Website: apple
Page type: billing-address
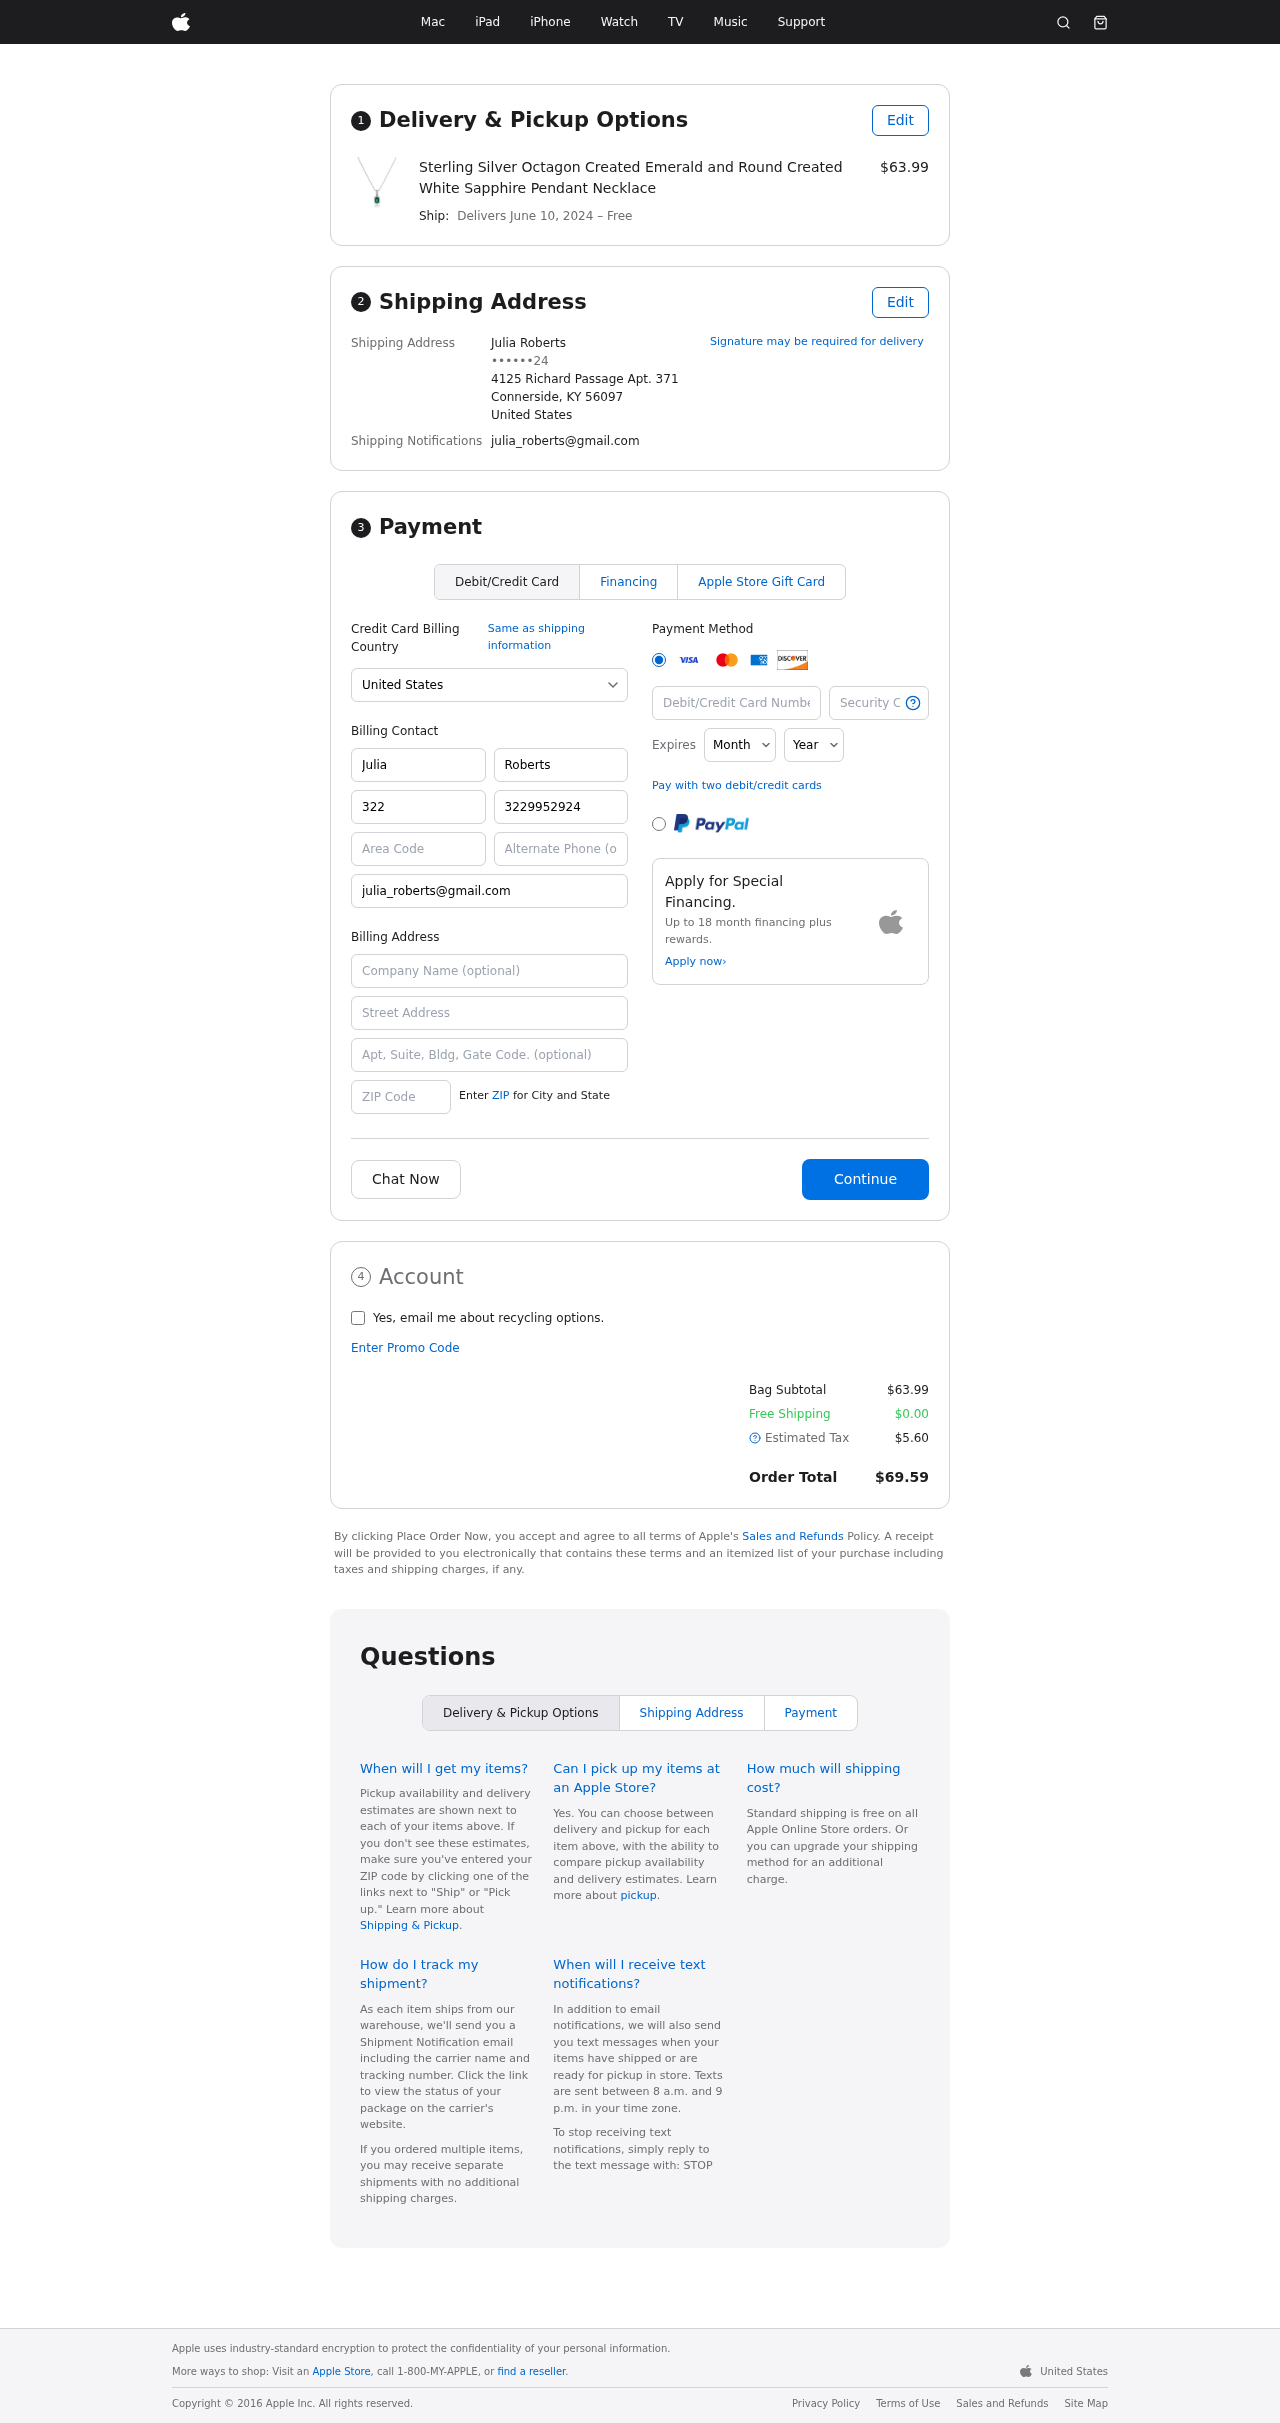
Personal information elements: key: PII_CARD_CVV
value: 7250
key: PII_CARD_EXPIRY_MONTH
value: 07
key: PII_CARD_EXPIRY_YEAR
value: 30
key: PII_CARD_NUMBER
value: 3711 5304 4481 289
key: PII_CITY_STATE_ZIP
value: Connerside, KY 56097
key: PII_COUNTRY
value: United States
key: PII_EMAIL
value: julia_roberts@gmail.com
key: PII_FULLNAME
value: Julia Roberts
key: PII_STREET
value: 4125 Richard Passage Apt. 371
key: PII_DOB_DAY
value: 24
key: PII_DOB_DAY_NUMERIC
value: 24
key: PII_BILLING_FIRSTNAME
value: Julia
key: PII_BILLING_LASTNAME
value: Roberts
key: PII_BILLING_PHONE_AREA
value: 322
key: PII_BILLING_PHONE
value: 3229952924
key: PII_BILLING_EMAIL
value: julia_roberts@gmail.com
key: PII_BILLING_STREET
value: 4125 Richard Passage Apt. 371
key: PII_BILLING_POSTCODE
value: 56097
Product elements: key: PRODUCT1_NAME
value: Sterling Silver Octagon Created Emerald and Round Created White Sapphire Pendant Necklace
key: PRODUCT1_PRICE
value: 63.99
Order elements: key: ORDER_DELIVERY_DATE
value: June 10, 2024
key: ORDER_SUBTOTAL
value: $63.99
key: ORDER_SHIPPING_COST
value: $0.00
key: ORDER_TAX
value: $5.60
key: ORDER_TOTAL
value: $69.59